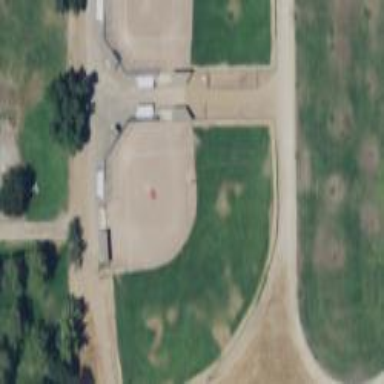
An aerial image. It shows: Baseball pitch for leisure land activities.